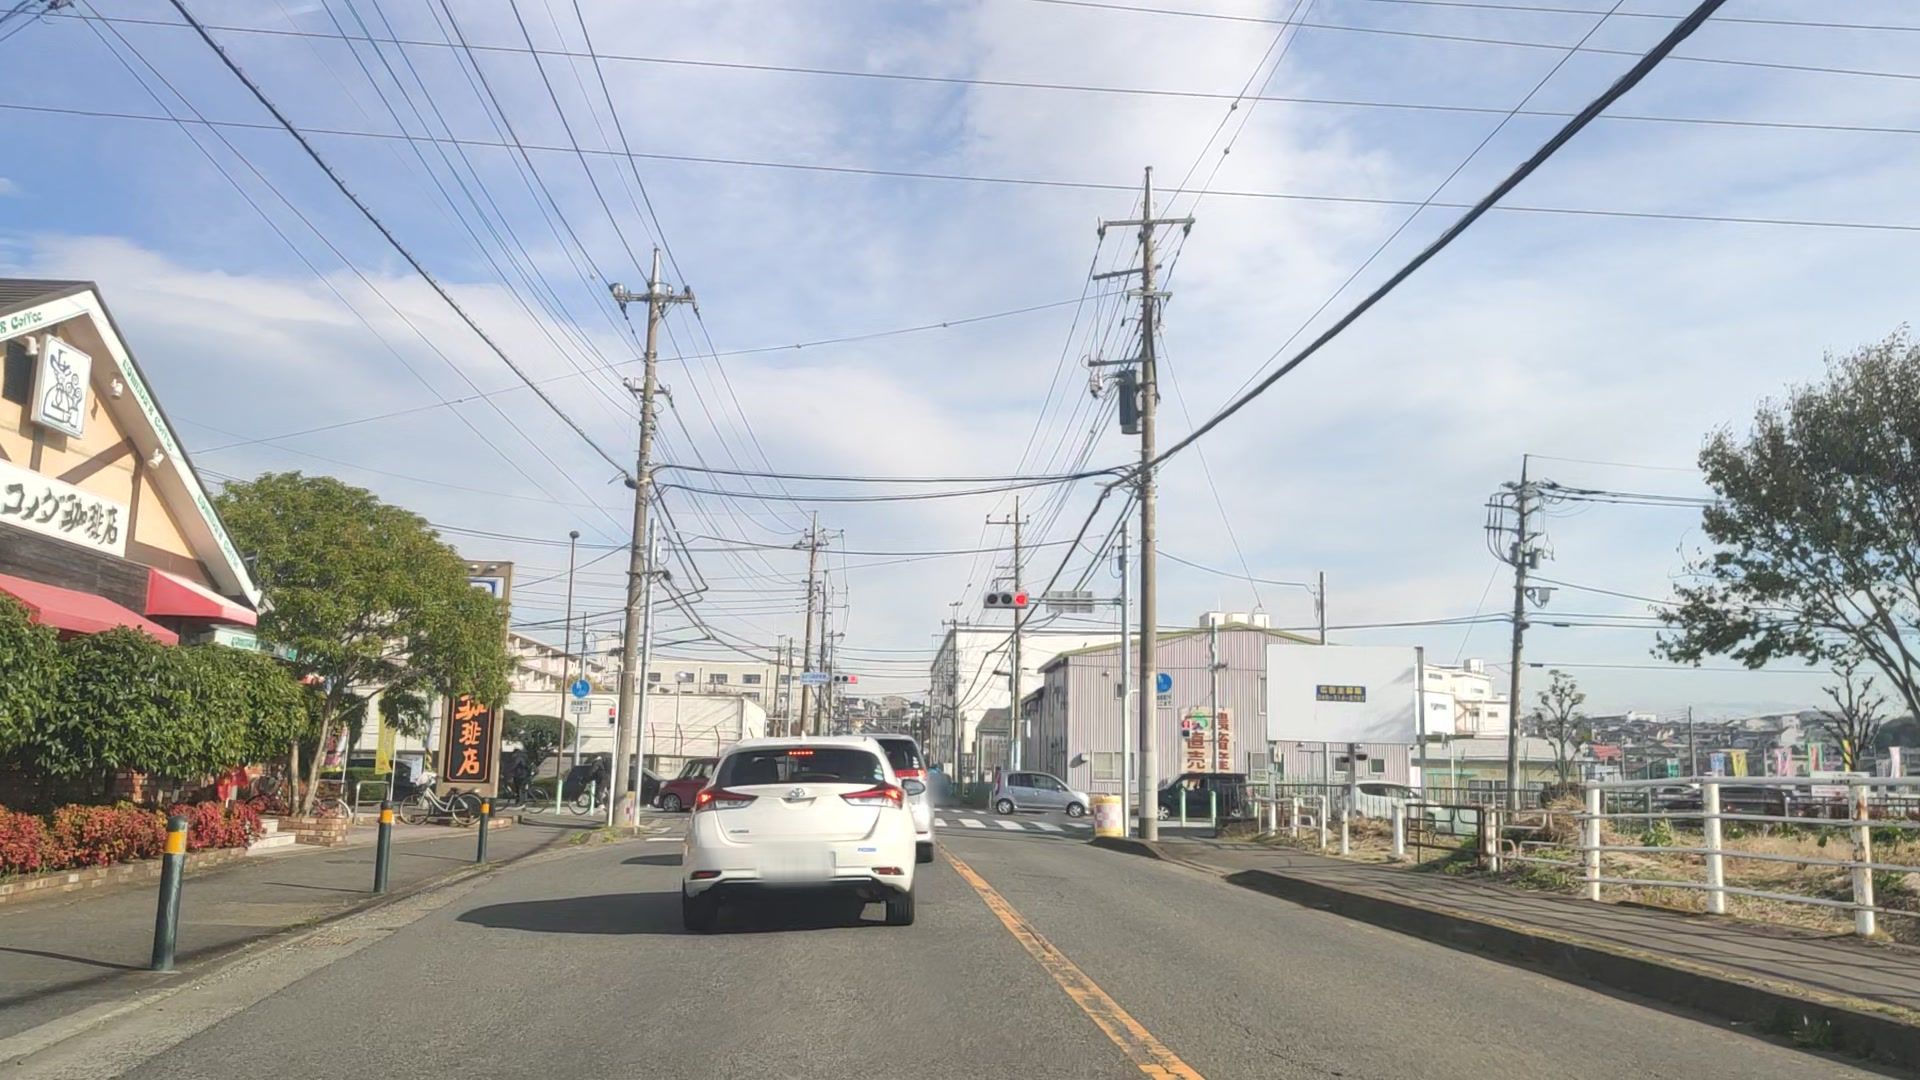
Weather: cloudy
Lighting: day
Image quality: good
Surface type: driving surface
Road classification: footway
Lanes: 2
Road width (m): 1.5
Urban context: urban centre
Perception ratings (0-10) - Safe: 3.11, Lively: 6.05, Beautiful: 3.13, Boring: 3.94, Depressing: 2.23, Wealthy: 3.18